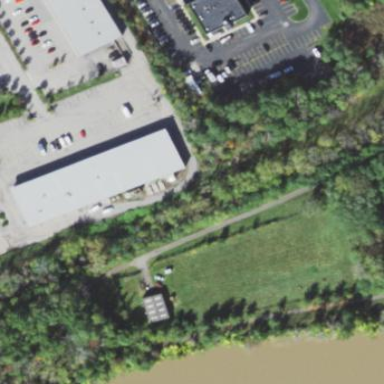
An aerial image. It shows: Office building.